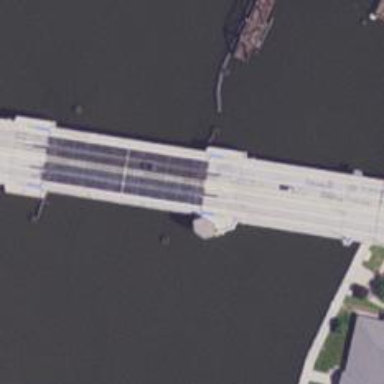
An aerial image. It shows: Bascule bridge.